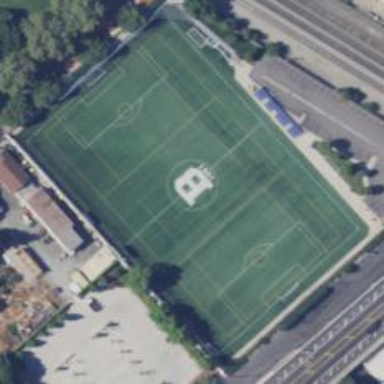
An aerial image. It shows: Stadium used for soccer and lacrosse matches.